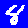
Digit: 8